Question: What is the reading of the measurement in the image?
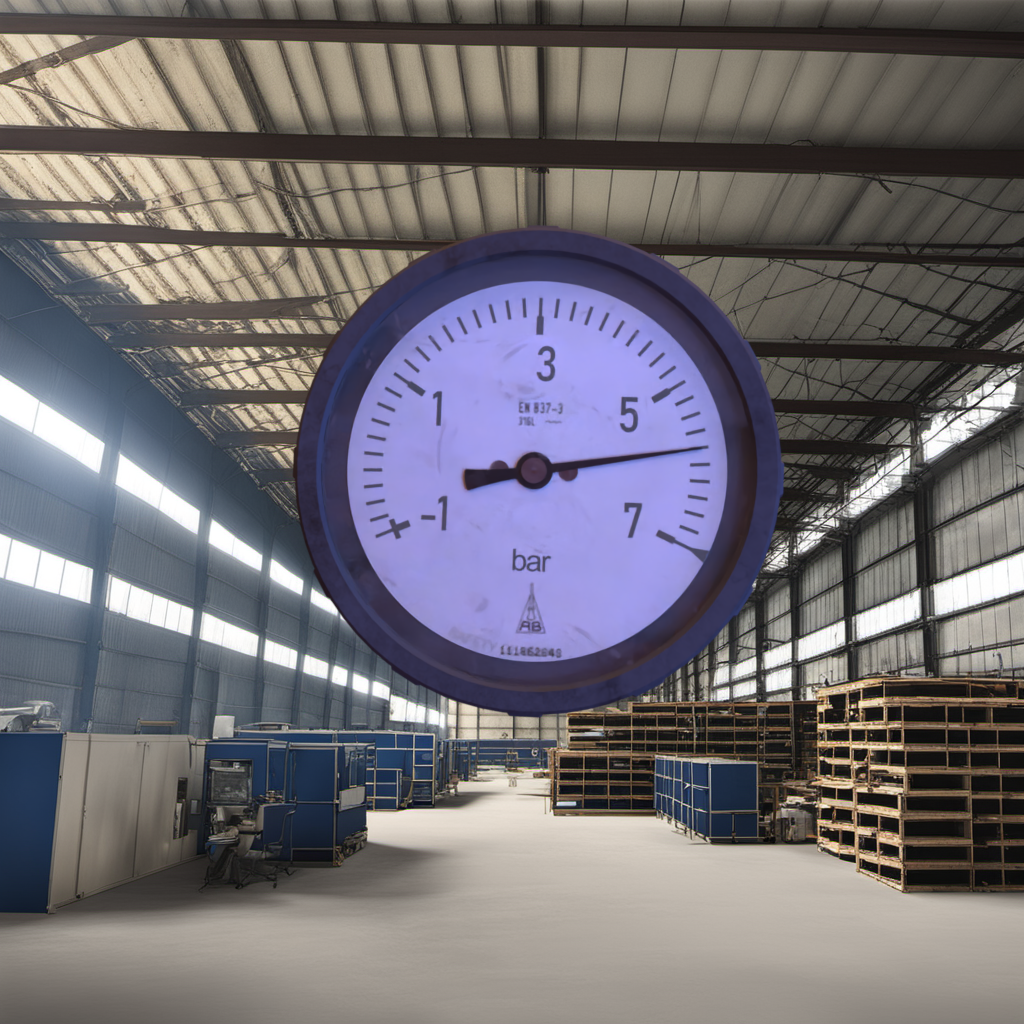
Answer: The result is 5.77
Question: What is the range of this measurement?
Answer: The range is from -1 to 7
Question: What is the minimum and maximum value range of the measurement in the image?
Answer: The minimum value is -1 and the maximum value is 7